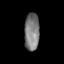
Tissue: lung
Cell type: Others
Senescence score: 0.565
Nuclear area (px): 551
Mean DAPI intensity: 122.681